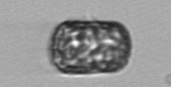
Label: Thalassiosira